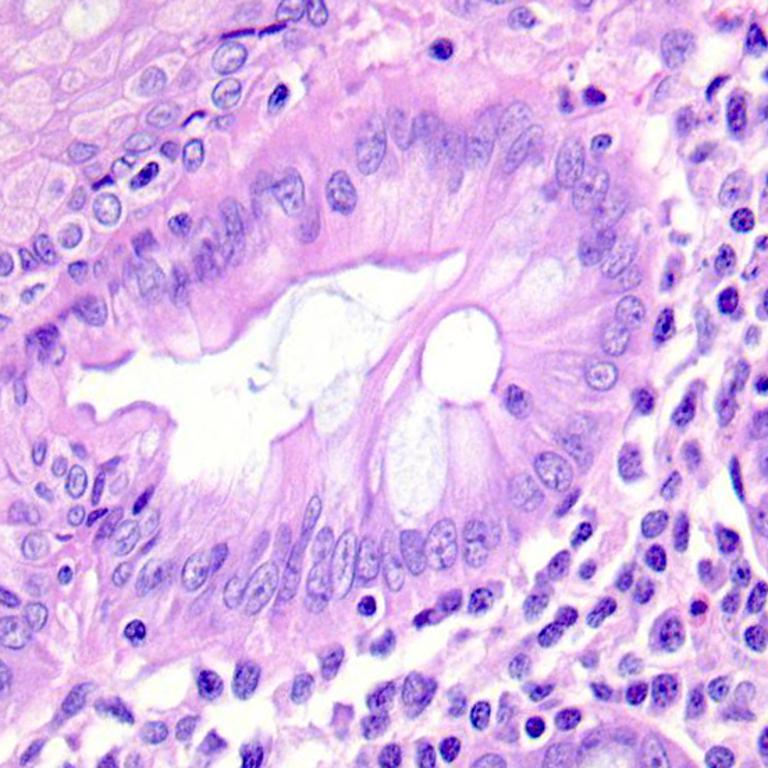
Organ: colon
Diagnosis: benign